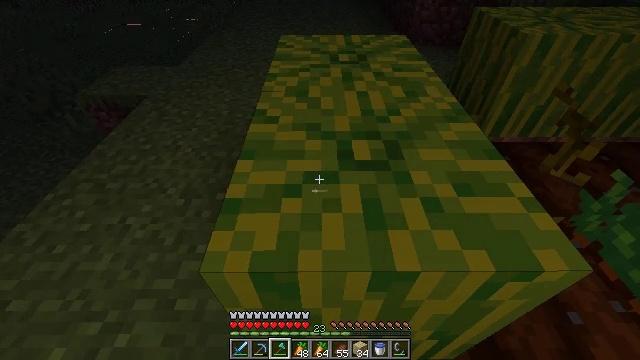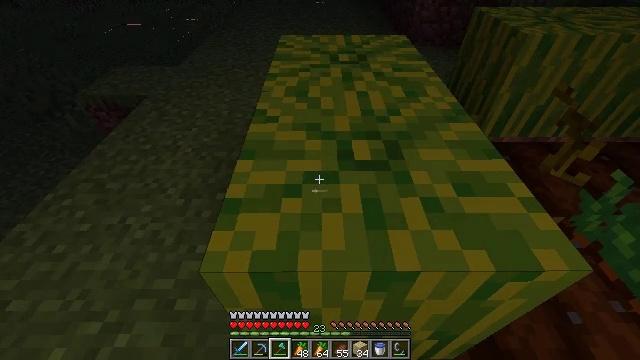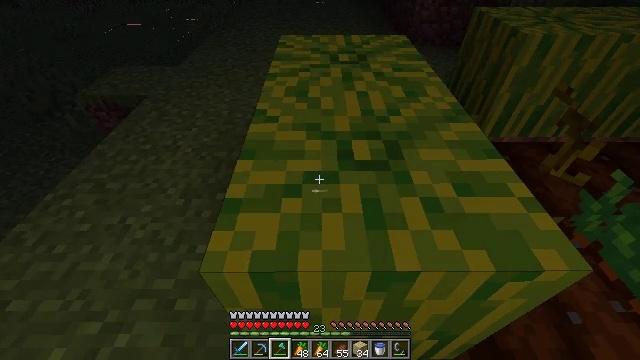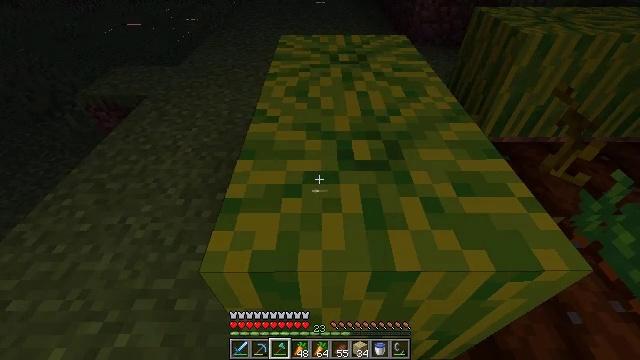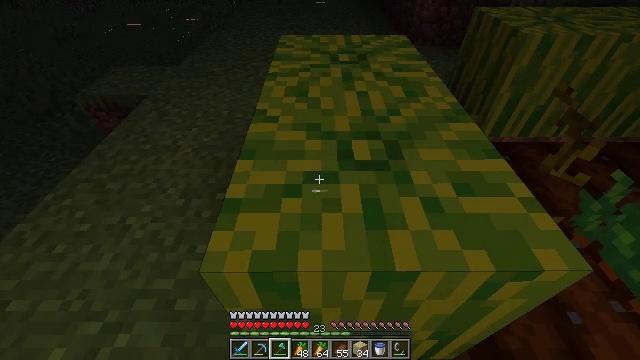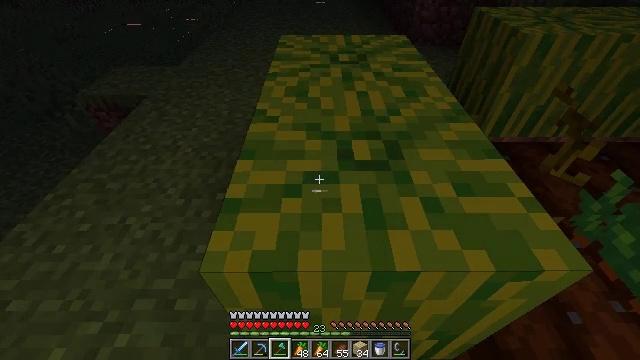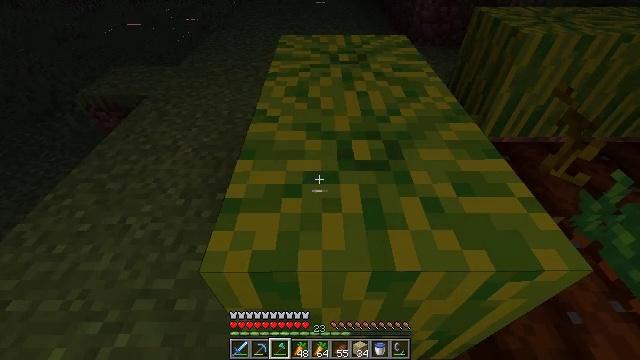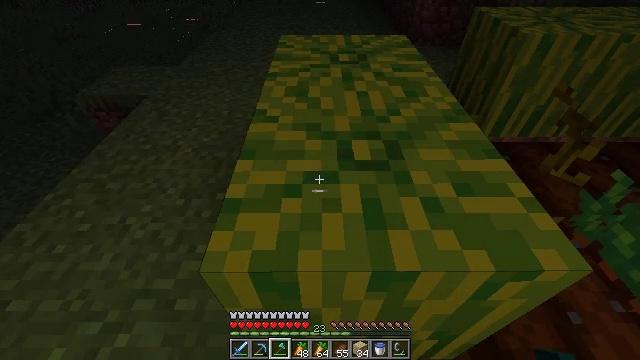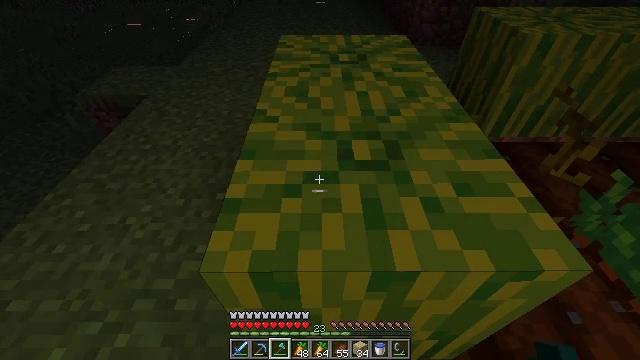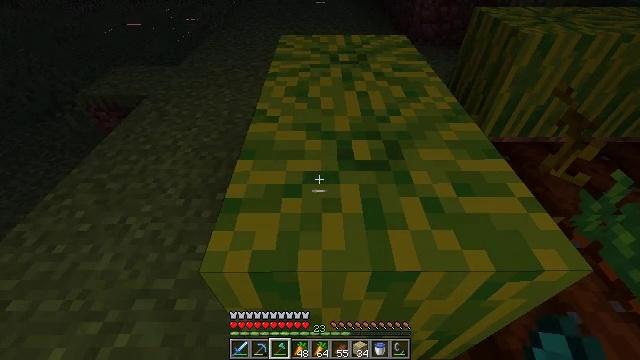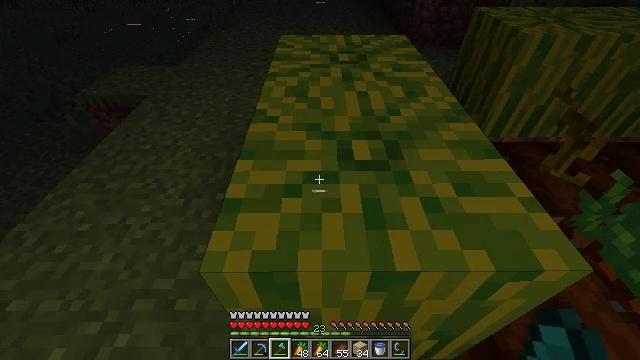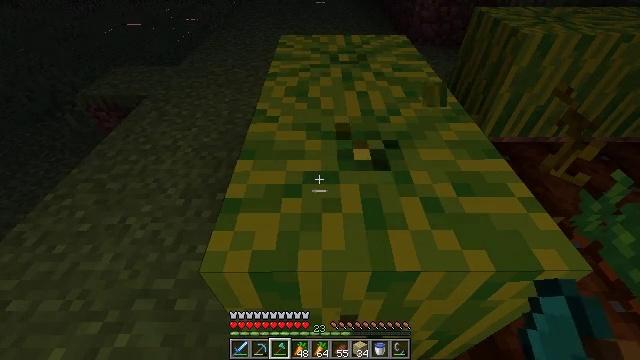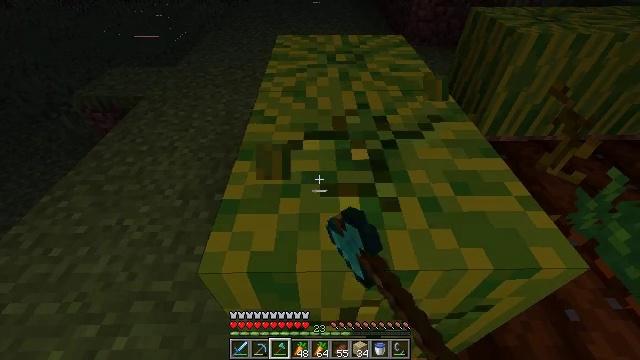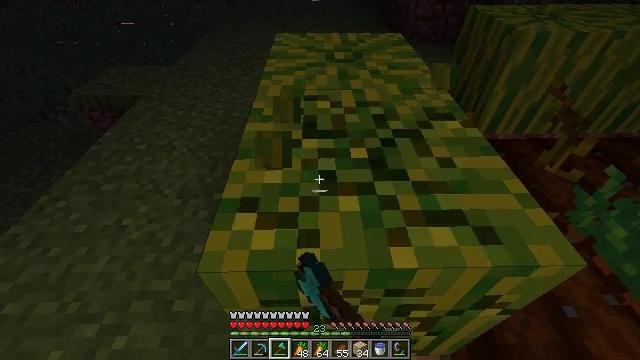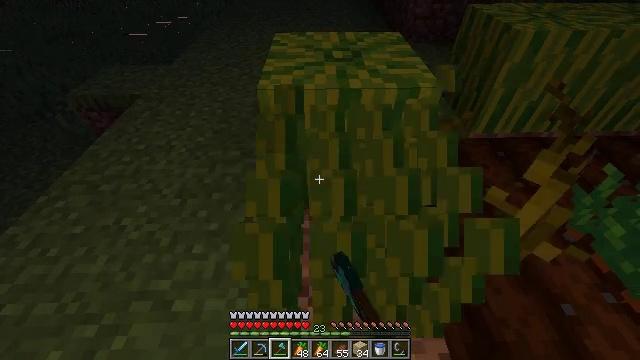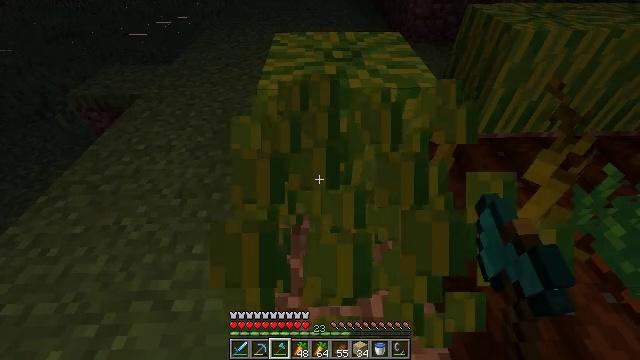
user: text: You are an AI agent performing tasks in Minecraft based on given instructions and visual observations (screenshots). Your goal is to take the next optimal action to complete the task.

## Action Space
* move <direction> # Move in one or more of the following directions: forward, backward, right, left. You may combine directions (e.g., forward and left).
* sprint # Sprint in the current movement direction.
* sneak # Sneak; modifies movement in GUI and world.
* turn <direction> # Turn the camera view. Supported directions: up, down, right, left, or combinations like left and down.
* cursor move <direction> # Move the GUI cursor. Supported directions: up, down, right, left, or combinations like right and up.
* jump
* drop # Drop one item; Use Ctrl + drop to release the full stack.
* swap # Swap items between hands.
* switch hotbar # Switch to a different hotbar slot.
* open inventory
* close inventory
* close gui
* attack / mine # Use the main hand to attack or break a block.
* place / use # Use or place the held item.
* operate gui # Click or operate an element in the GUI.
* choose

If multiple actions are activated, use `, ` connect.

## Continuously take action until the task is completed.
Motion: motion action
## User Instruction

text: Harvest melon from the farm.
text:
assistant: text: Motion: no_op
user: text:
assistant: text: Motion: no_op
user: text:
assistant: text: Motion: no_op
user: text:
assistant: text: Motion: no_op
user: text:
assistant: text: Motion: no_op
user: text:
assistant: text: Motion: no_op
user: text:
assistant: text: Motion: no_op
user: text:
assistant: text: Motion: no_op
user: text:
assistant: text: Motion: no_op
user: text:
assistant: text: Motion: no_op
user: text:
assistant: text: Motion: attack / mine
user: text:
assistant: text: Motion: attack / mine
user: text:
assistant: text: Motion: attack / mine
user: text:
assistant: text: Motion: attack / mine
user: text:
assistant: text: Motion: attack / mine
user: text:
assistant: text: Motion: attack / mine
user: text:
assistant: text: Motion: move forward, attack / mine
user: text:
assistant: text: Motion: move forward, attack / mine
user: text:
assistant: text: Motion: move forward, attack / mine
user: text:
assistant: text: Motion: move forward, attack / mine
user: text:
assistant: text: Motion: move forward, attack / mine
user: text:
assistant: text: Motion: move forward, attack / mine
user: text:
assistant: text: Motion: move forward, attack / mine
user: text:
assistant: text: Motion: attack / mine
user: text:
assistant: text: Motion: attack / mine
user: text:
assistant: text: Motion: attack / mine
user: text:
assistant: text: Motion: attack / mine
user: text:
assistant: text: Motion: attack / mine
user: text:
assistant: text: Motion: attack / mine
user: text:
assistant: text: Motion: no_op